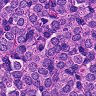
Metastatic tissue present: yes